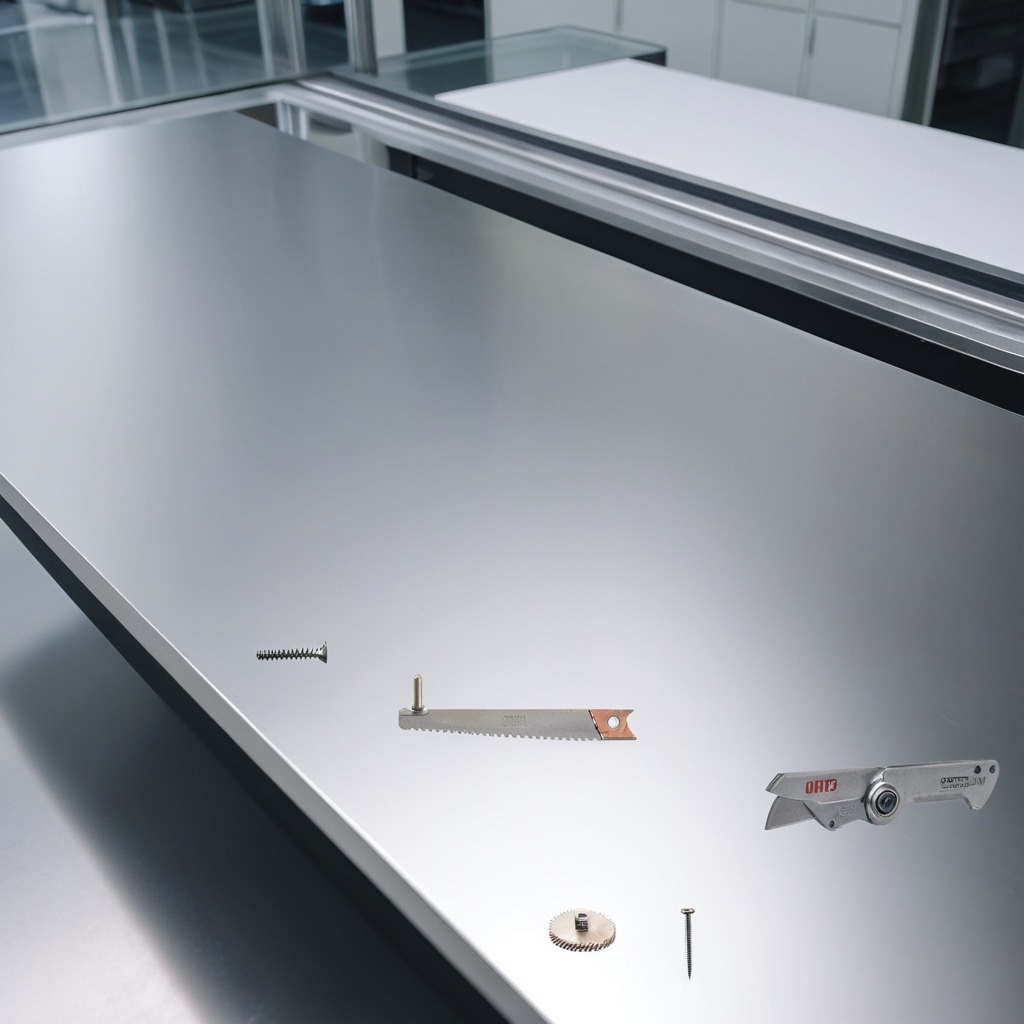
A steel gear with teeth, a utility knife, a metal machine screw, a coiled metal spring, and a handheld metal saw are lying on the stainless steel table in a high-end prototyping lab.